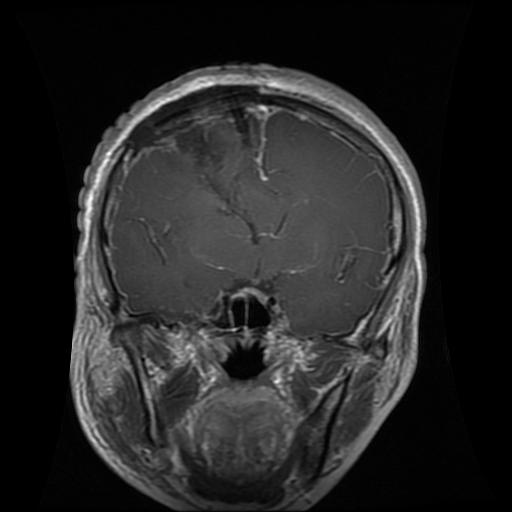
Label: glioma